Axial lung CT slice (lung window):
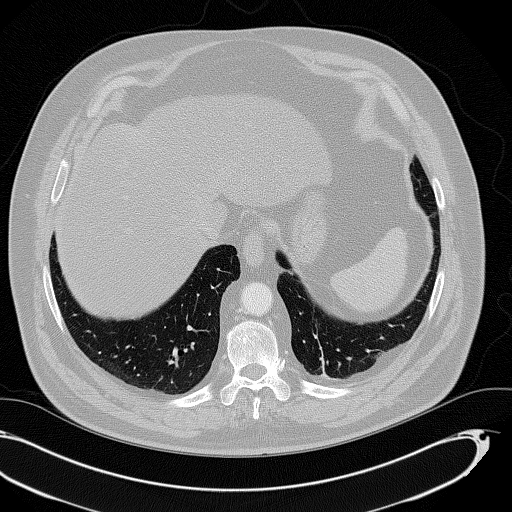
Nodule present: no